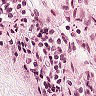
Metastatic tissue present: no